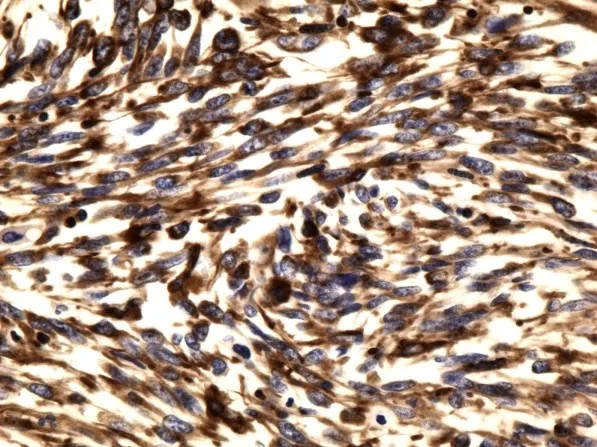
Sarcoma component of the tumor showing spindle tumor cells positive for vimentin (x400).
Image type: pathology (immunostaining)